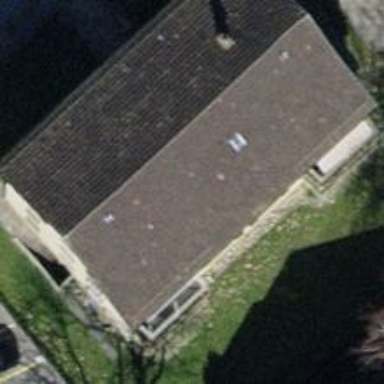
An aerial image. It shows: House with tiled roof.